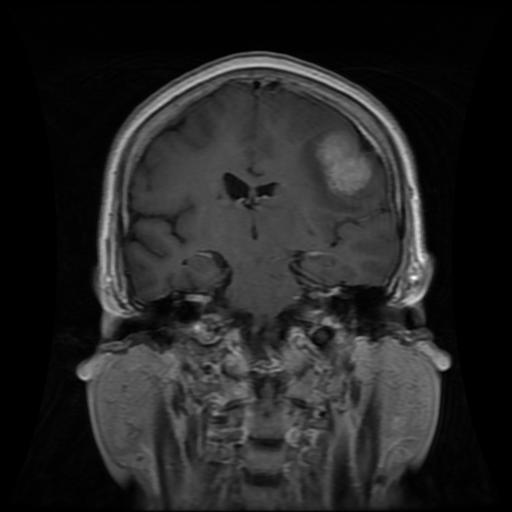
Label: meningioma